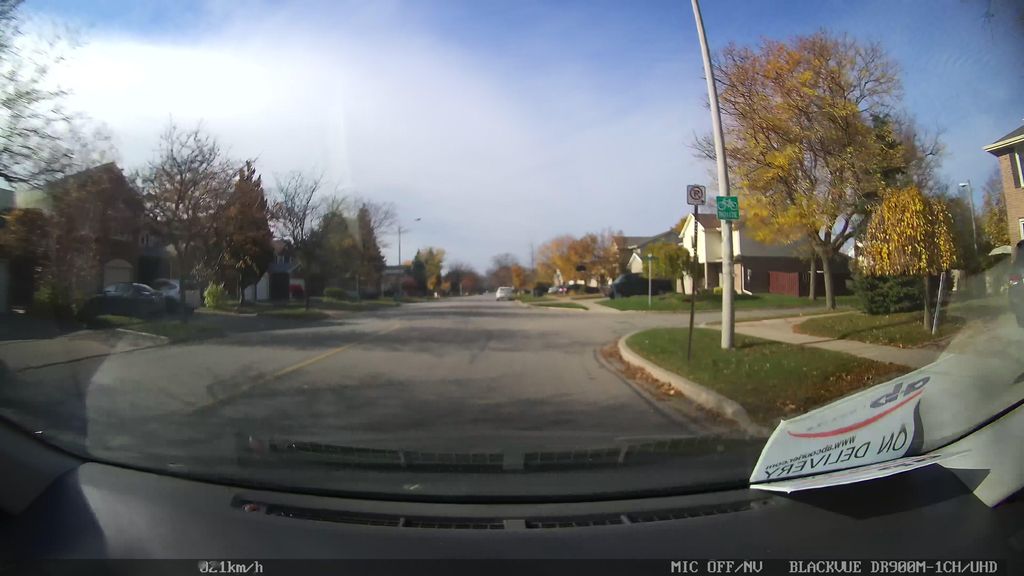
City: toronto